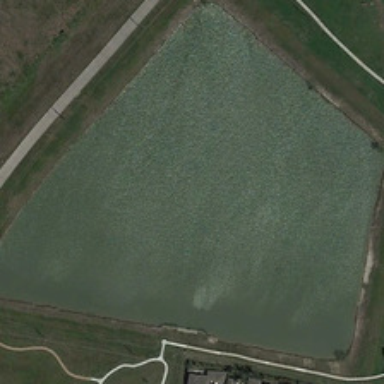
Some light green meadows are around a polygonal pond .